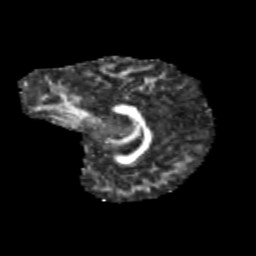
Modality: FA
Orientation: sagittal
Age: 11
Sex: female
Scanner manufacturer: siemens
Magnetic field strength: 3 T
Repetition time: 3.8 s
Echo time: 0.07 s